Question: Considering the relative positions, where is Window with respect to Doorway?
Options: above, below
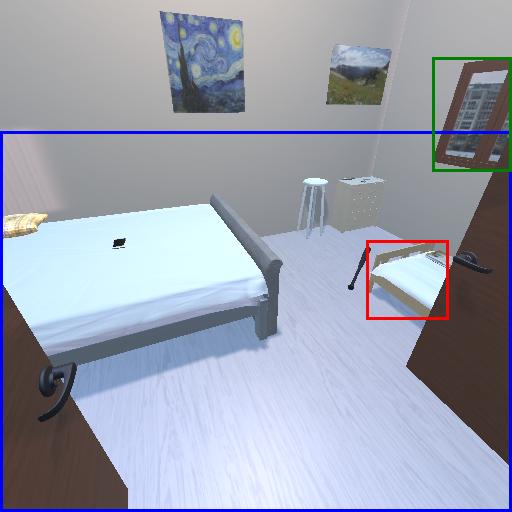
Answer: above